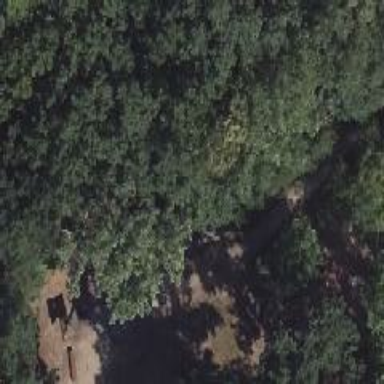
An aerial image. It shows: Picnic shelter amenity.